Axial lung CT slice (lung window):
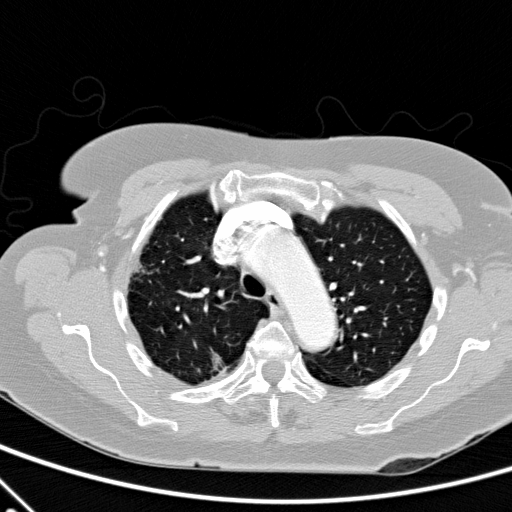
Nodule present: no